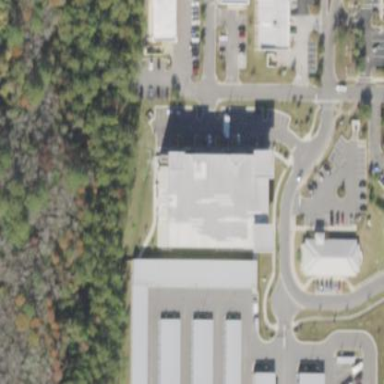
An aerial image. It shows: Building used for storage rental.